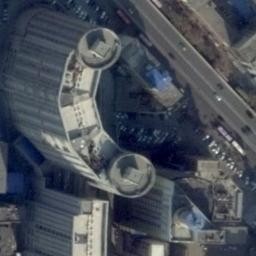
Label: commercial_area